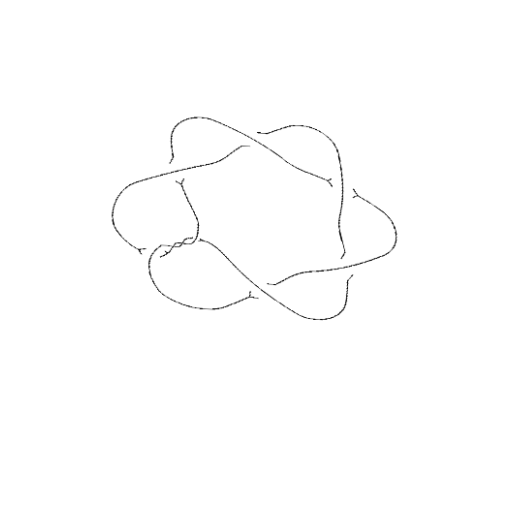
Crossing number: 9